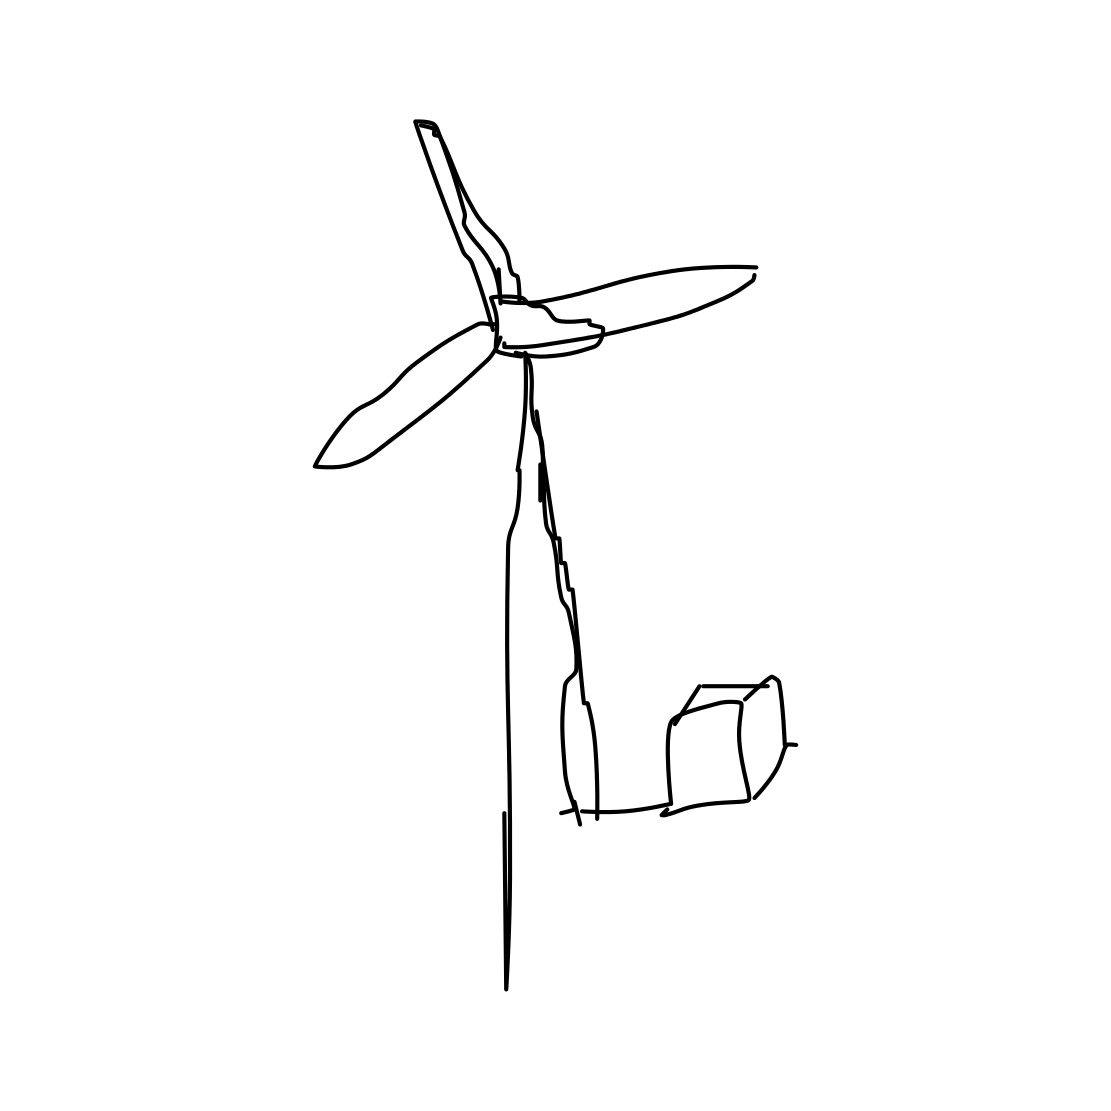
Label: windmill